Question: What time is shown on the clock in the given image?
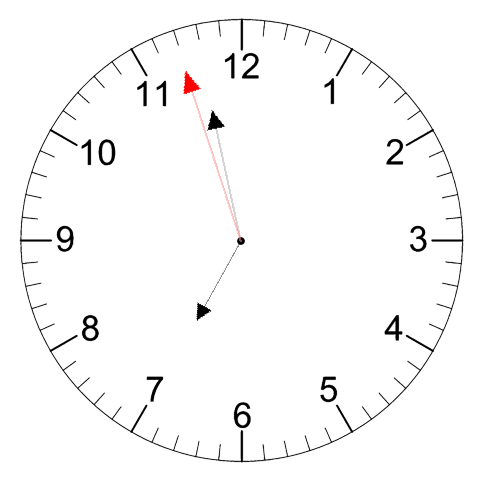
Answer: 06:57:57